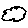
Label: cloud